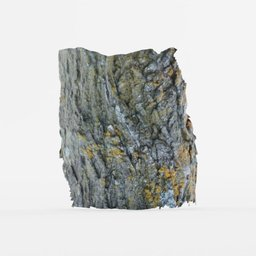
Label: nature